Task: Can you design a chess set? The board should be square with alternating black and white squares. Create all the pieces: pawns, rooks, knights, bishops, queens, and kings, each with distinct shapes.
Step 732:
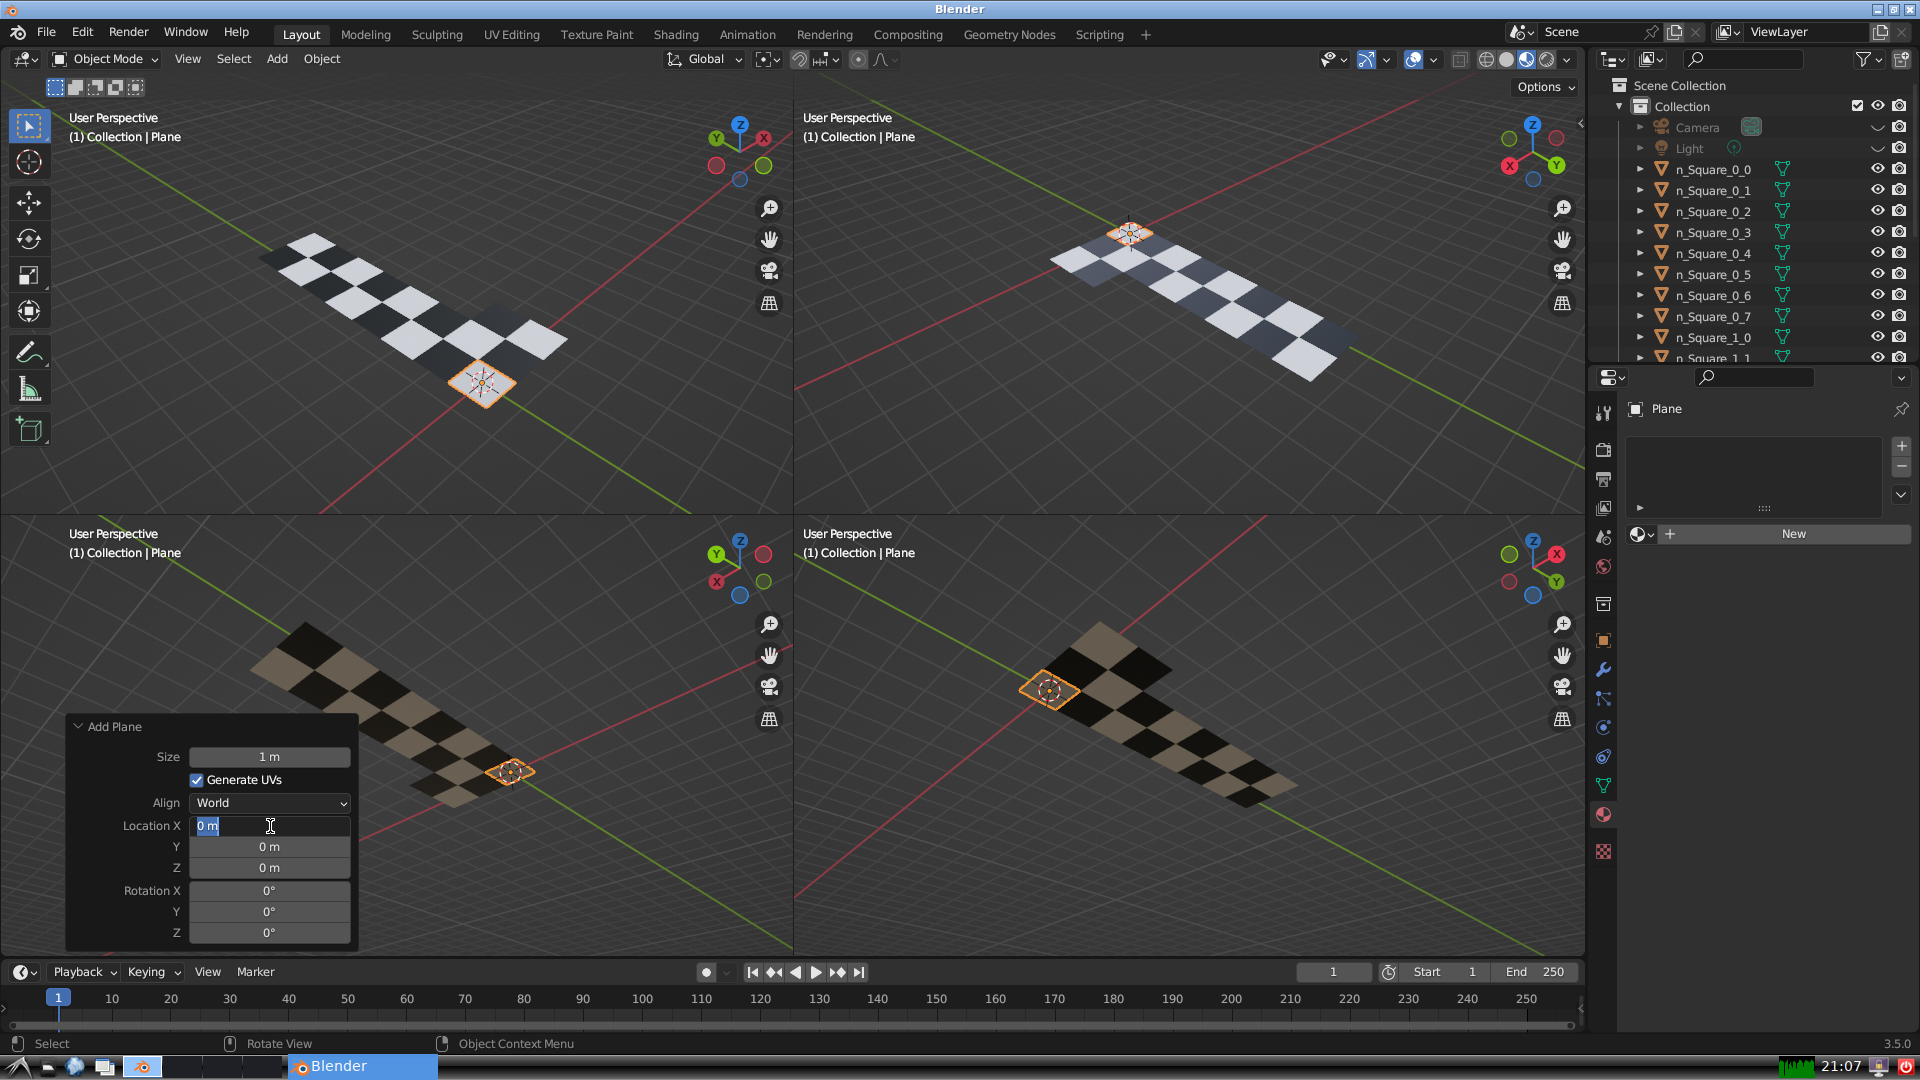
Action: input_text: 2.0